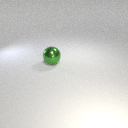
large green metal sphere